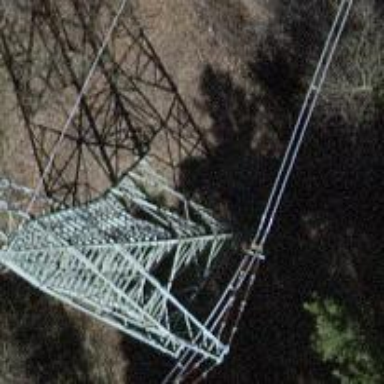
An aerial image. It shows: Power line with three cables.